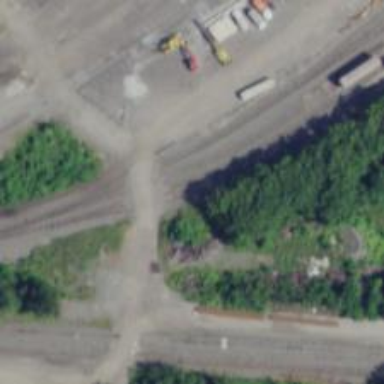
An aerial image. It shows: Railway spur service.